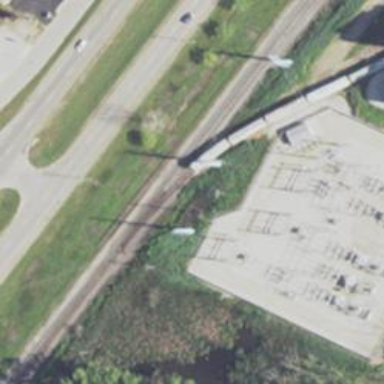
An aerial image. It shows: Rail spur service.